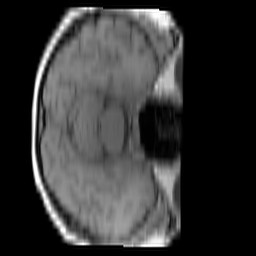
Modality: T1w
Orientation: axial
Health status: ill
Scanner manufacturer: siemens
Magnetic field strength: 3 T
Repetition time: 0.4 s
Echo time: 0.00246 s